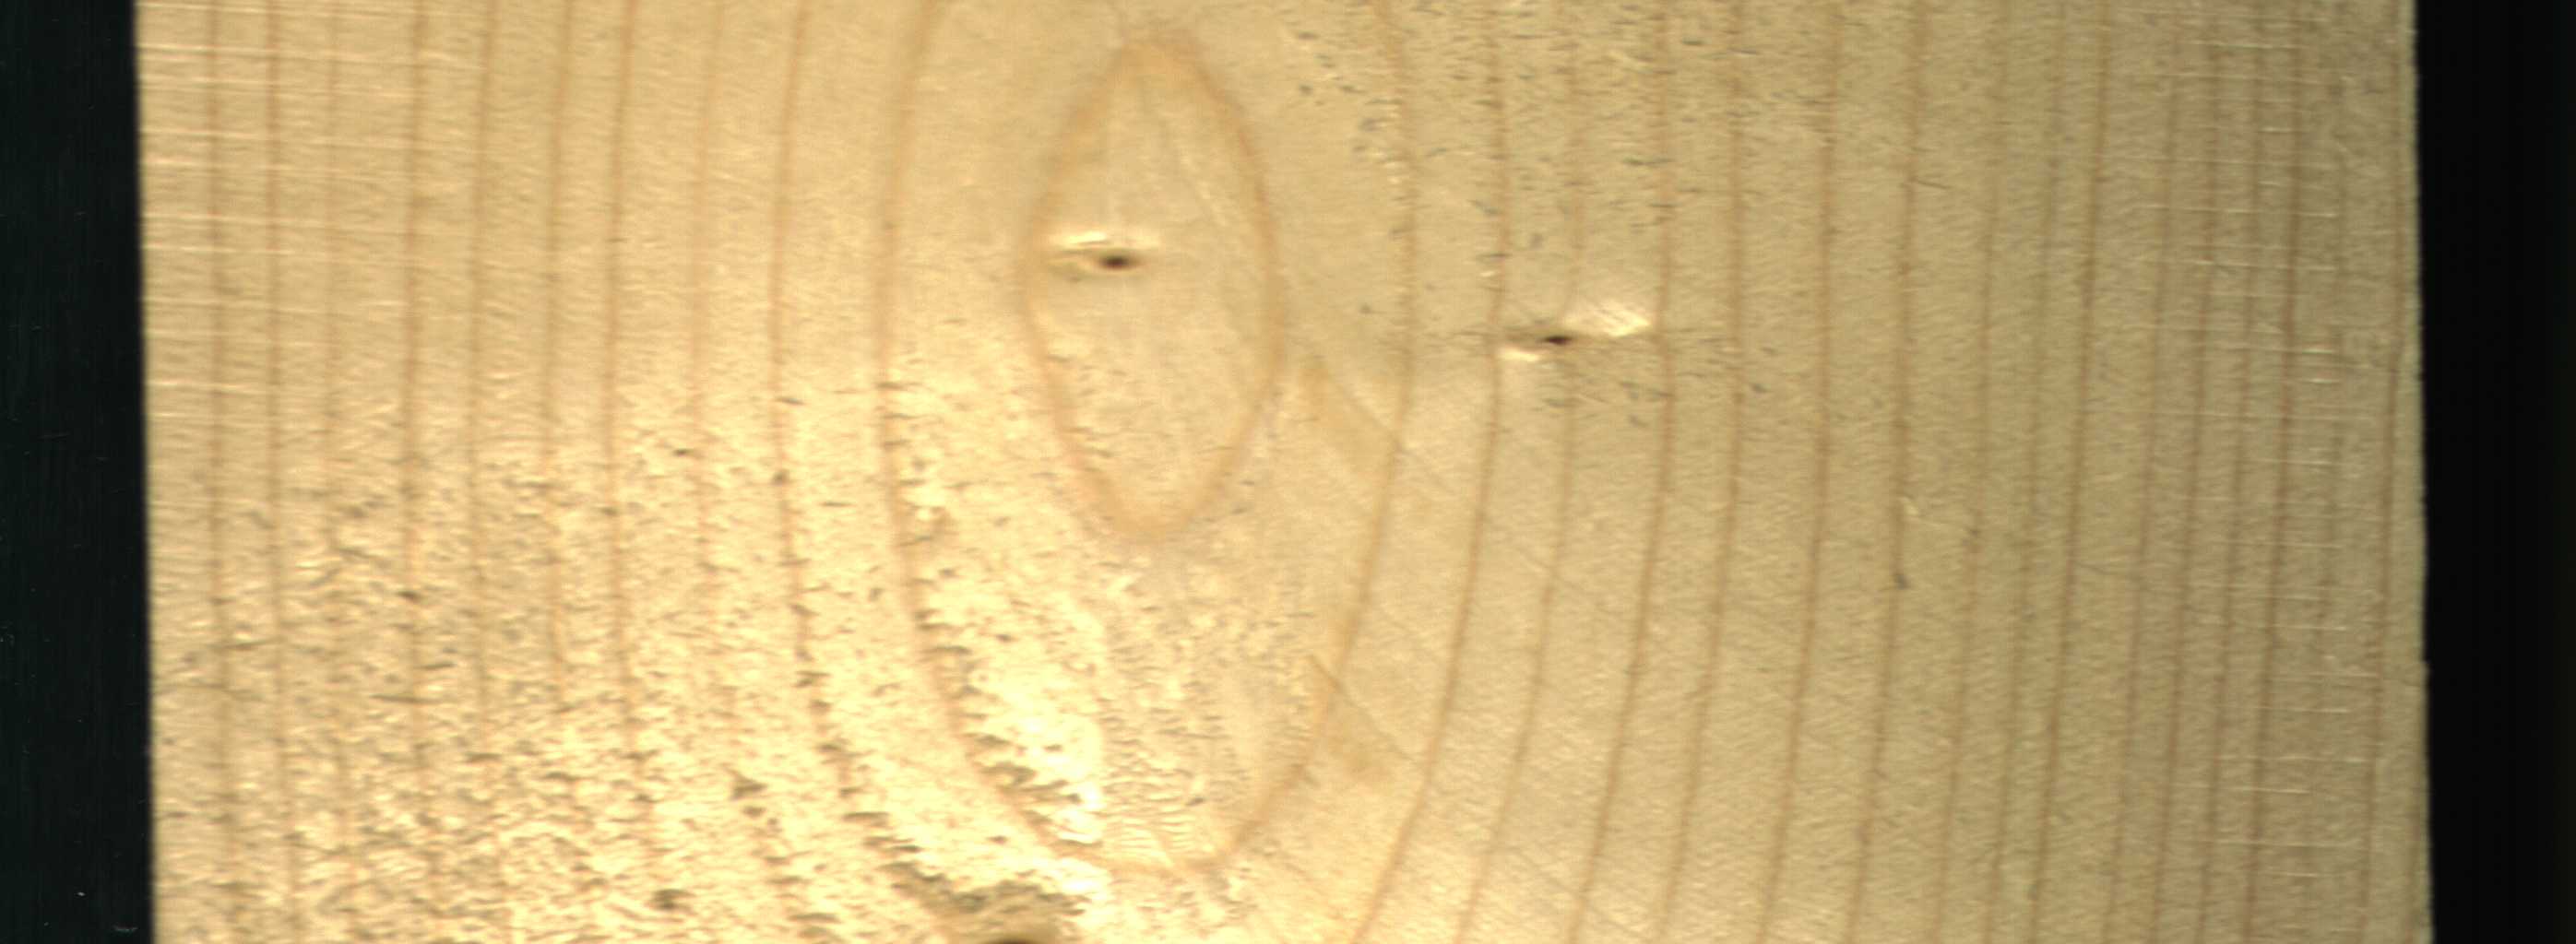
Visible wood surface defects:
Live_Knot
Live_Knot